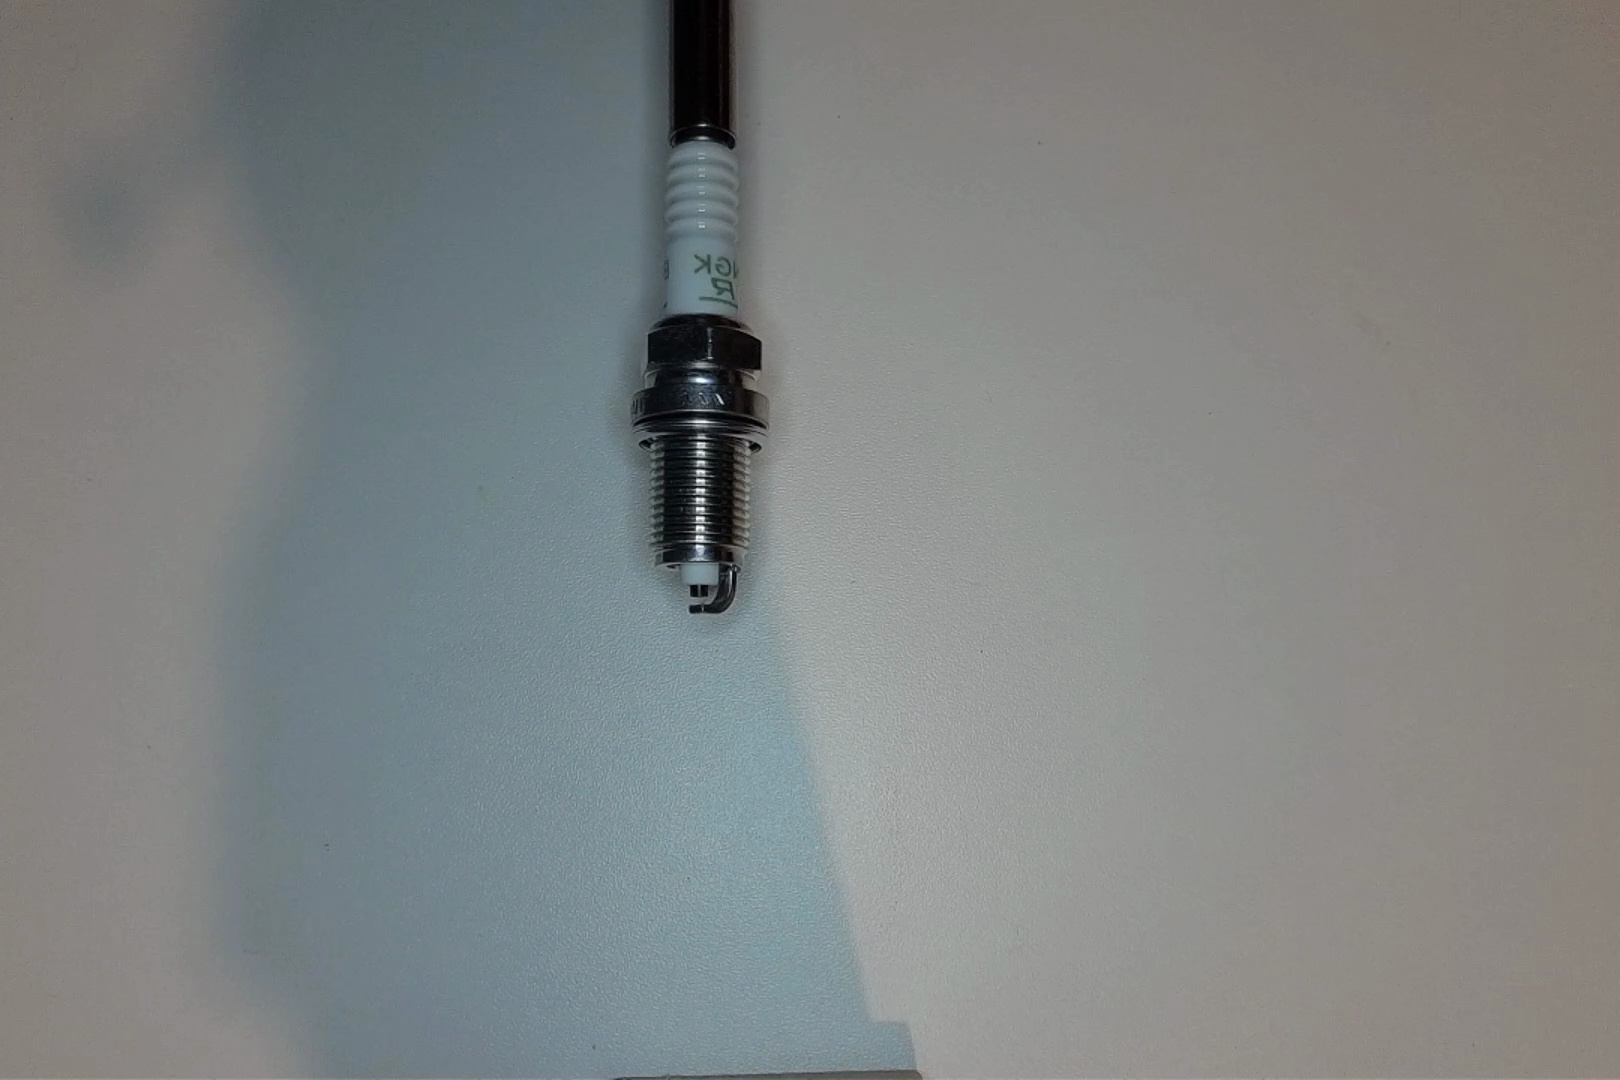
Label: normal